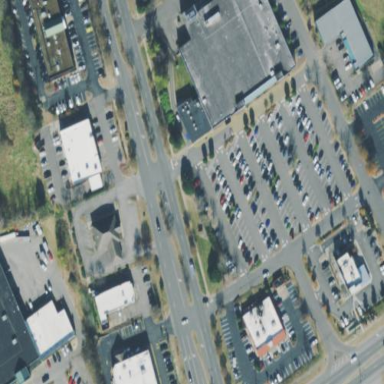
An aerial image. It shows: Retail area.